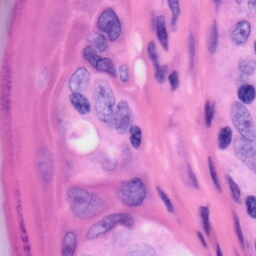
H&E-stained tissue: Skin